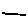
Label: line